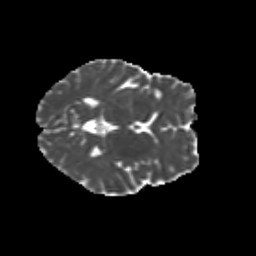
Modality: MD
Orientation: axial
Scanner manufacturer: siemens
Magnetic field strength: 3 T
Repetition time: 9.2 s
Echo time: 0.084 s